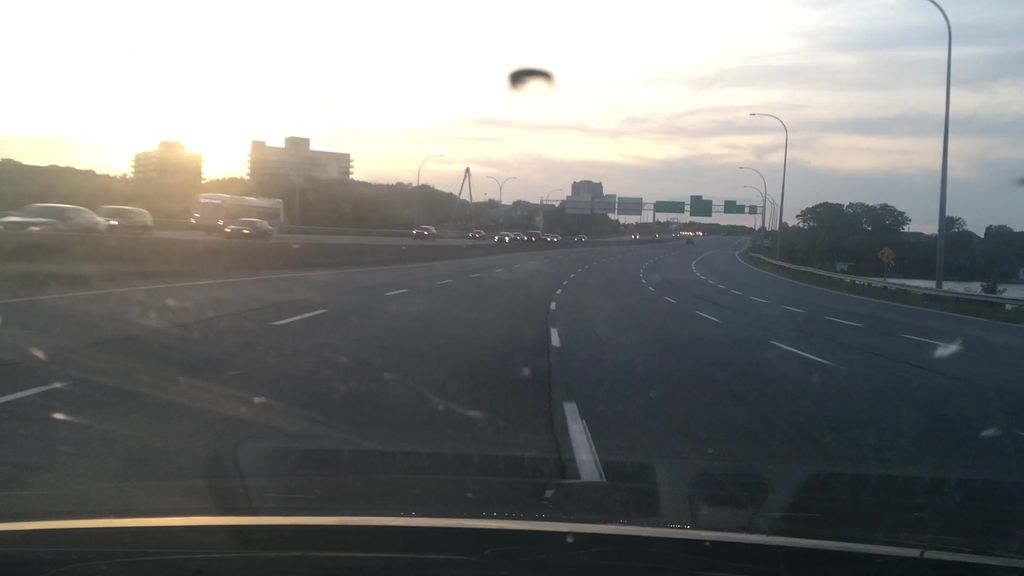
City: halifax